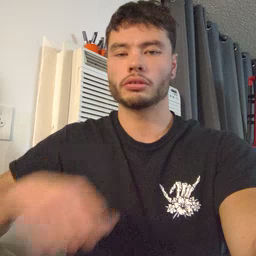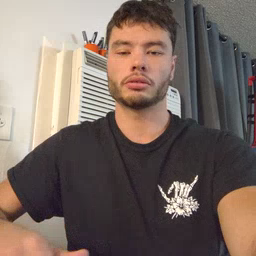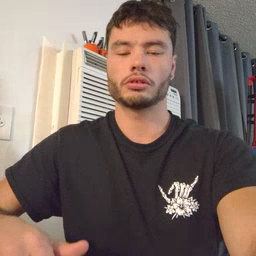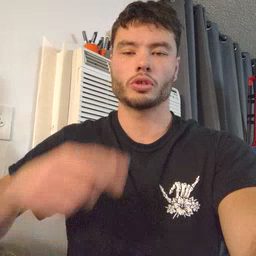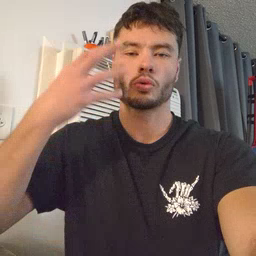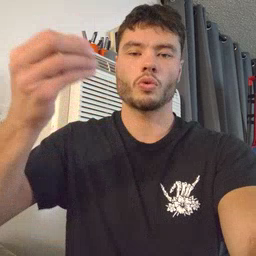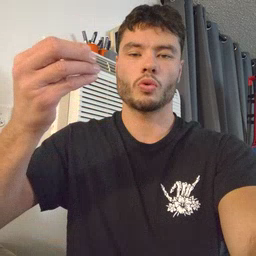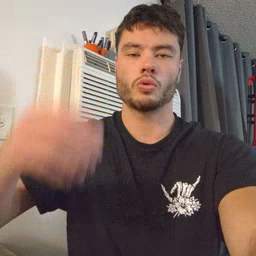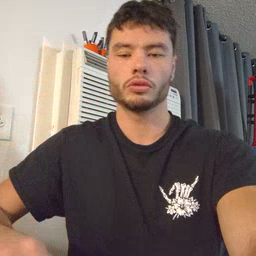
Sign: go